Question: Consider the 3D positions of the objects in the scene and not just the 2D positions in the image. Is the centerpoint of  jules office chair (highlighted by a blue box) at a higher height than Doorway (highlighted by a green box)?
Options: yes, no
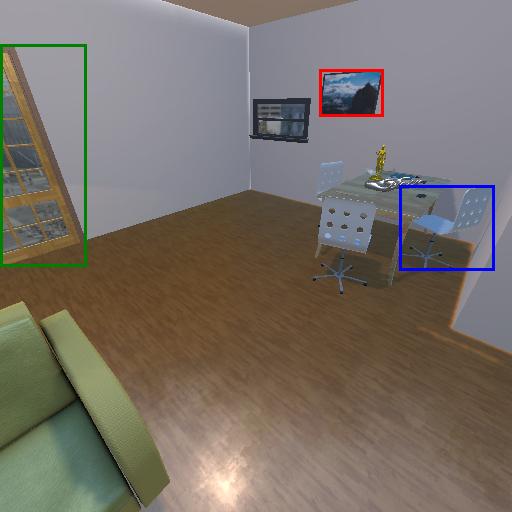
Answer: yes